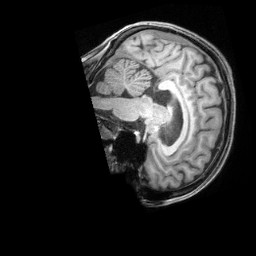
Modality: T1w
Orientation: sagittal
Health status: healthy
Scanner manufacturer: siemens
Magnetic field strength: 3 T
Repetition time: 2.4 s
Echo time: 0.00201 s